Question: The picture below (enlarged, so you better see the differences) shows Font differences between dynamically created Edit controls (the upper two examples) and Edit Controls created from the Dialog Editor (the lower example). How can I make the font of my dynamically created CEdit controls looking like the default (the lower example)?

I have created the CEdit Controls like following:
'''
obj->CreateEx(WS_EX_CLIENTEDGE, _T("EDIT"), _T(""),
WS_CHILD | WS_VISIBLE | WS_TABSTOP,
rect.left, rect.top, rect.Width(), rect.Height(),
GetSafeHwnd(), reinterpret_cast<HMENU>(mId));
obj->SetFont(&mFont); // mFont was created in the Dialog Constructor
// with mFont.CreatePointFont(80, _T("MS Shell Dlg"));
'''
Thanks for your help!
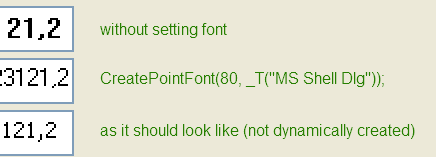
Answer: The first example is using the System font ('SYSTEM_FONT'), as retrieved with the <URL>.
The second example is using the <URL>, just like you asked it to. That actually maps to a font called "Microsoft Sans Serif" or "MS Sans Serif", the UI font back in the days of Windows 95 and 98. This is also known as 'DEFAULT_GUI_FONT', which indeed used to be an accurate name for it, but alas, it is accurate no longer.
Beginning with Windows 2000 (and continued in XP), Tahoma was used as the default UI font. This is what you are seeing in the third example: Tahoma 8 pt. Unfortunately, even on those operating systems, "MS Shell Dlg" does not return Tahoma--it still returns MS Sans Serif, which is why it looks wrong.
So, you could simply specify Tahoma as the GUI font, but that wouldn't really be correct, because it would break in older versions of the OS where Tahoma isn't installed or supported, or on foreign language versions of the operating system, where a different font is used out of necessity. Instead, you're supposed to specify the 'DS_SHELLFONT' flag, which <URL>.
And all was fine and good until Windows Vista came out. And in Windows Vista, the powers that be at Microsoft decided that Tahoma was getting a little long-in-the-tooth and Windows was due for <URL> would get you this new-fangled Segoe UI font, but you'd be wrong.
Uh oh. Now things get tricky... Not only does Vista use a different font than XP that is not easily accessible with a one-size-fits-all identifier, but it also uses a different , changing the way your dialog will look on those systems, if you can get it to display at all. In many, many places, the Windows shell team appeared to simply punt the challenge--Tahoma 8 pt is used , even with the Aero theme enabled, when it's supposed to be using Segoe UI 9 pt. This kind of thing really makes the UI look unpolished, and it was the subject of lots of nitpicking back in the early days of Vista. Now, it seems most people have forgotten about it, but the UI hasn't started looking any less scattered and inconsistent.
And you're not the Windows shell team: you can't get away with this in your own app. The <URL> even state explicitly that you should always:
> - -
To be honest, I haven't really heard a solution to this problem yet. And I suspect that by the time I ever do, no one will need to support Windows XP anymore (although most people aren't there ). But here's what I do: I extract the default system font at runtime using the <URL> is the correct font face and size, regardless of the current version of Windows and the user's chosen theme.
My code to initialize windows or dialogs generally looks something like this ('SystemInfo::IsVistaOrLater' is a helper function I've written; the implementation is the obvious):
'''
// Get the system message box font
NONCLIENTMETRICS ncm;
ncm.cbSize = sizeof(ncm);
// If we're compiling with the Vista SDK or later, the NONCLIENTMETRICS struct
// will be the wrong size for previous versions, so we need to adjust it.
#if(_MSC_VER >= 1500 && WINVER >= 0x0600)
if (!SystemInfo::IsVistaOrLater())
{
// In versions of Windows prior to Vista, the iPaddedBorderWidth member
// is not present, so we need to subtract its size from cbSize.
ncm.cbSize -= sizeof(ncm.iPaddedBorderWidth);
}
#endif
SystemParametersInfo(SPI_GETNONCLIENTMETRICS, ncm.cbSize, &ncm, 0);
HFONT hDlgFont = CreateFontIndirect(&(ncm.lfMessageFont));
// Set the dialog to use the system message box font
SetFont(m_DlgFont, TRUE);
SendMessage(hWnd, WM_SETFONT, (WPARAM)hDlgFont, MAKELPARAM(FALSE, 0));
'''
Or even easier in MFC, with the handy 'SendMessageToDescendants' method
('m_DlgFont' is a 'CFont' object defined for the class):
'''
// Get the system message box font
NONCLIENTMETRICS ncm;
ncm.cbSize = sizeof(ncm);
SystemParametersInfo(SPI_GETNONCLIENTMETRICS, ncm.cbSize, &ncm, 0);
LOGFONT lfDlgFont = ncm.lfMessageFont;
m_DlgFont.CreateFontIndirect(&lfDlgFont);
// Set the dialog and all its controls to use the system message box font
SetFont(m_DlgFont, TRUE);
SendMessageToDescendants(WM_SETFONT, (WPARAM)m_DlgFont.m_hFont, MAKELPARAM(FALSE, 0), TRUE);
'''
If you're not using MFC, I highly recommend implementing your own recursive version of 'SendMessageToDescendants'. It makes the initialization code a simpler.